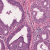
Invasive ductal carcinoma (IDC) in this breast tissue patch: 0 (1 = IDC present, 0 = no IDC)